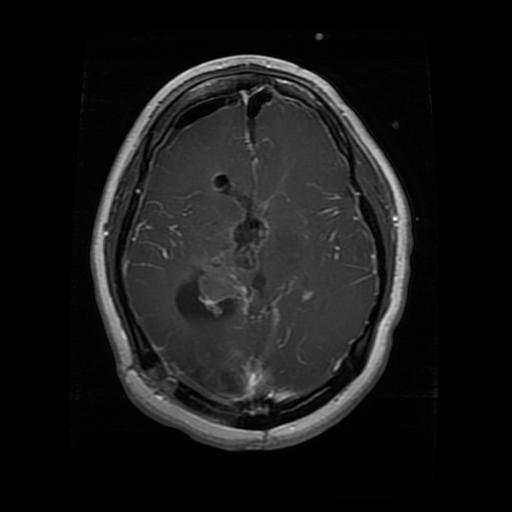
Label: glioma